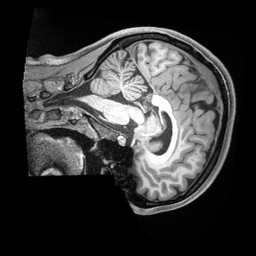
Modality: T1w
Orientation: sagittal
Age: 26
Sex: female
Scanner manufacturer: siemens
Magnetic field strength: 3 T
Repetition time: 2.4 s
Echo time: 0.00226 s